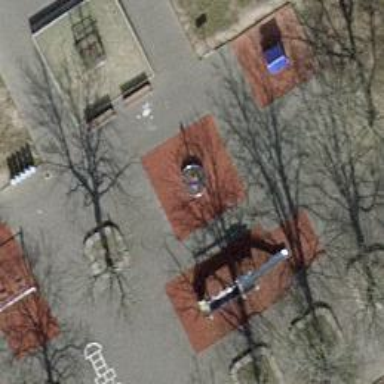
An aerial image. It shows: Playground area for leisure activities on the land.